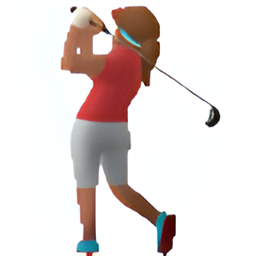
Name: woman golfing type 4
Emoji: 🏌🏽‍♀️
Group: People & Body
Sub-group: person-sport